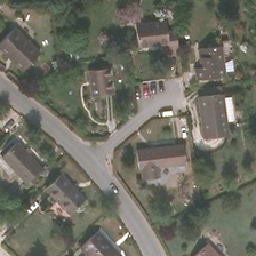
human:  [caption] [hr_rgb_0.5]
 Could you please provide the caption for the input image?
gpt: Four cars were parked in a medium-sized residential area with a fork in the road

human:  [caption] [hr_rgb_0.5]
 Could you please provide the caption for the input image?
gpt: Four cars parked in a medium-sized residential area, and a fork in the street

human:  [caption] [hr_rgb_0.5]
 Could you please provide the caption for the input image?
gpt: Four cars parked in a medium-sized residential area and fork of the road

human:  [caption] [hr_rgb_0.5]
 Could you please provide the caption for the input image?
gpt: Four cars pass through the small and medium sized houses

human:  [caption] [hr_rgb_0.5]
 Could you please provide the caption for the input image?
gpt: Four cars parked in a medium-sized residential area, and a fork in the Road